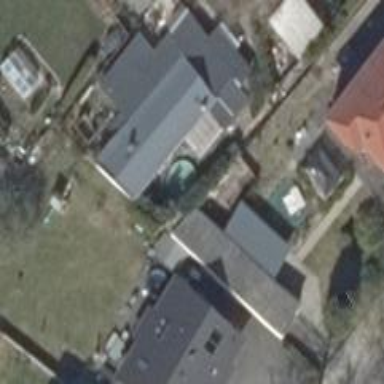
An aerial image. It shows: Detached building.